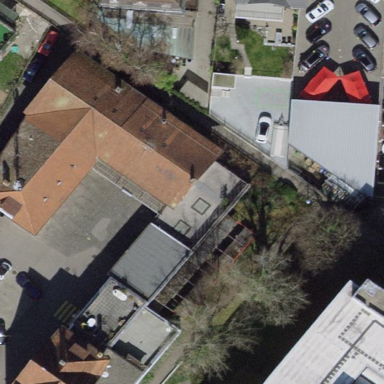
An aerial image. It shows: Building with tile roof.